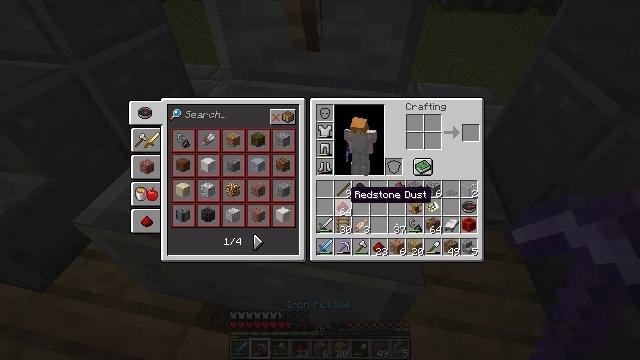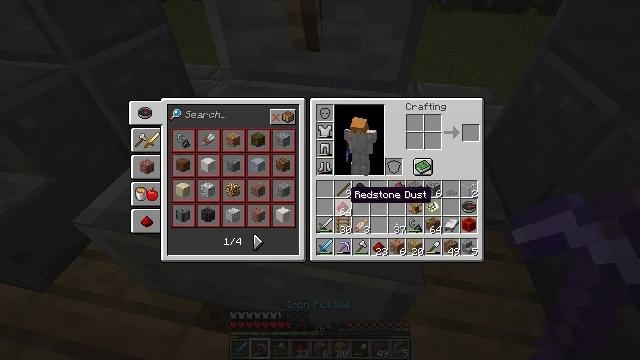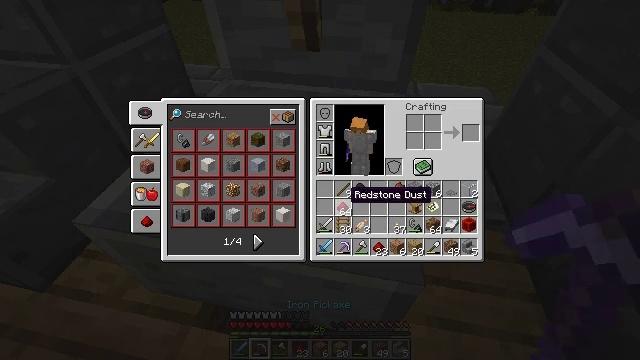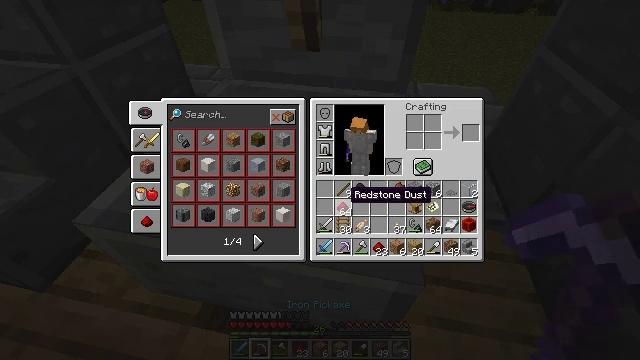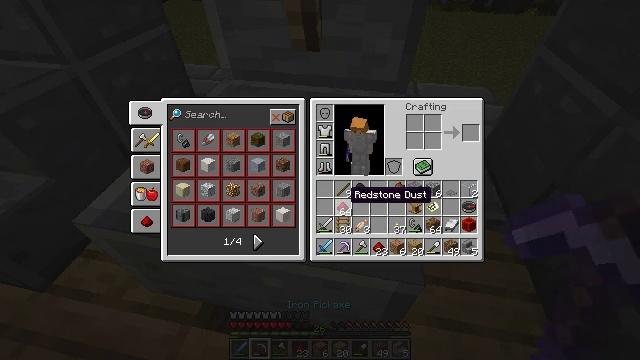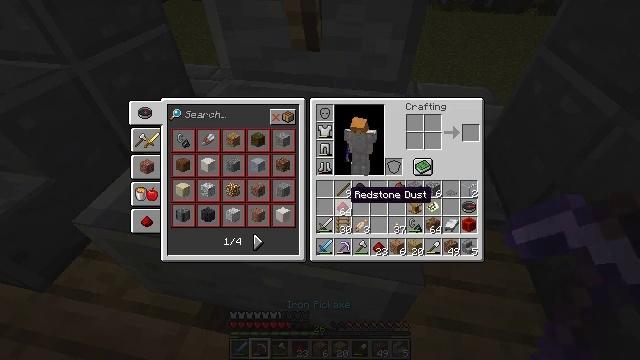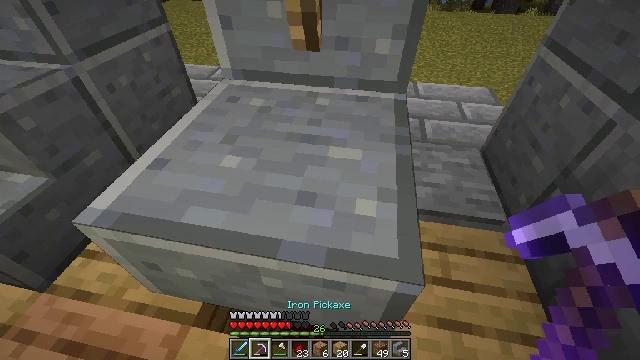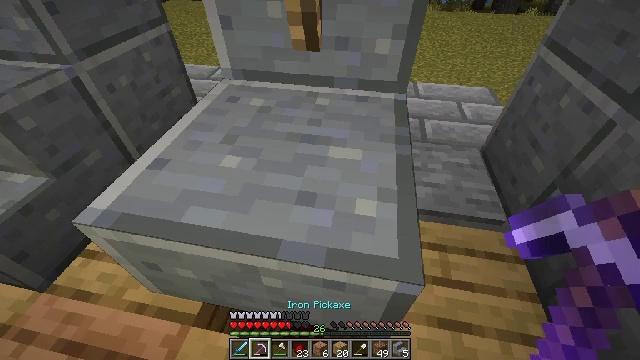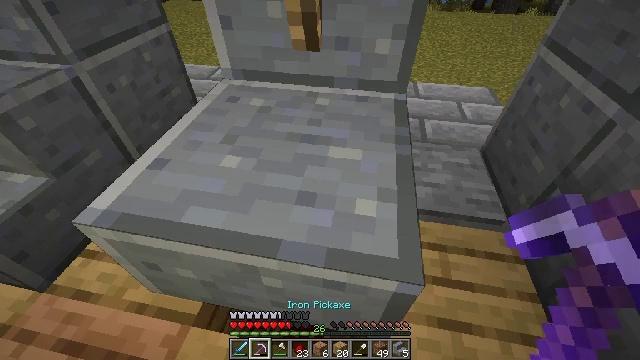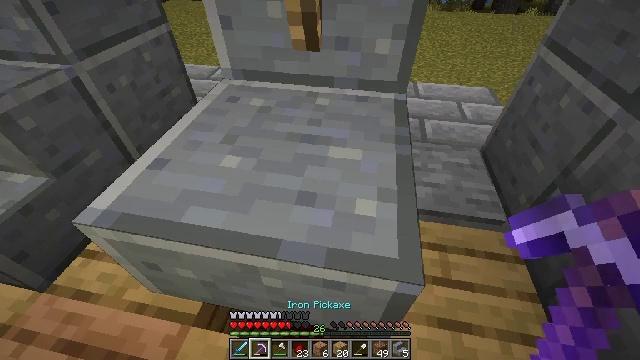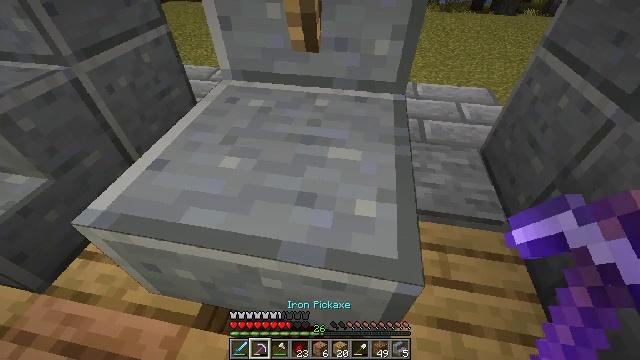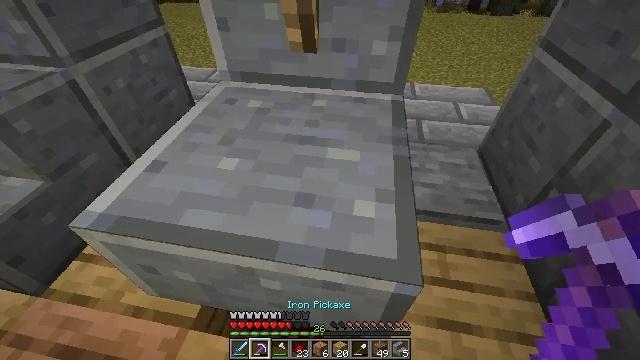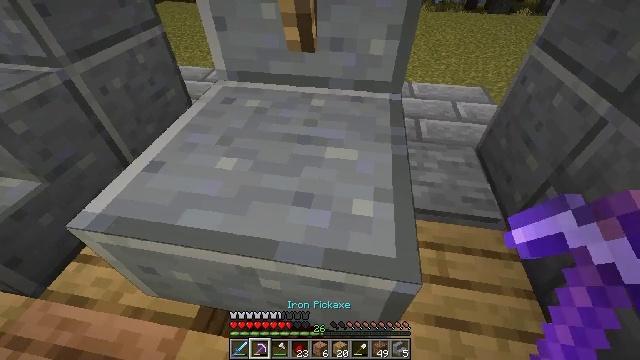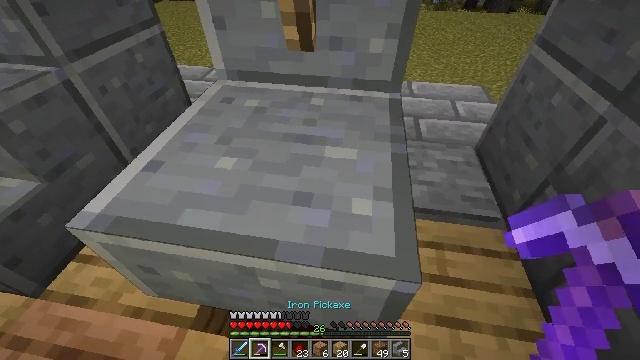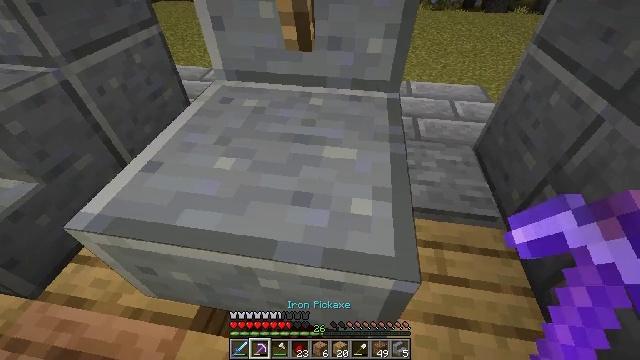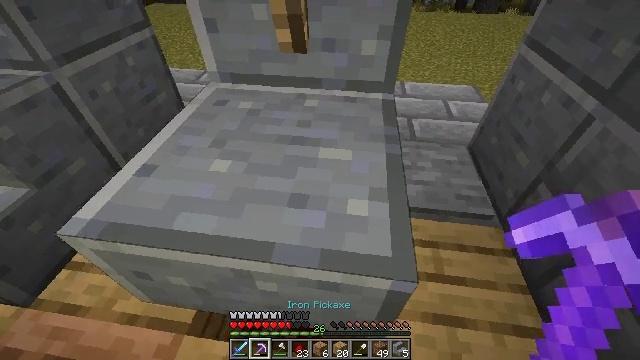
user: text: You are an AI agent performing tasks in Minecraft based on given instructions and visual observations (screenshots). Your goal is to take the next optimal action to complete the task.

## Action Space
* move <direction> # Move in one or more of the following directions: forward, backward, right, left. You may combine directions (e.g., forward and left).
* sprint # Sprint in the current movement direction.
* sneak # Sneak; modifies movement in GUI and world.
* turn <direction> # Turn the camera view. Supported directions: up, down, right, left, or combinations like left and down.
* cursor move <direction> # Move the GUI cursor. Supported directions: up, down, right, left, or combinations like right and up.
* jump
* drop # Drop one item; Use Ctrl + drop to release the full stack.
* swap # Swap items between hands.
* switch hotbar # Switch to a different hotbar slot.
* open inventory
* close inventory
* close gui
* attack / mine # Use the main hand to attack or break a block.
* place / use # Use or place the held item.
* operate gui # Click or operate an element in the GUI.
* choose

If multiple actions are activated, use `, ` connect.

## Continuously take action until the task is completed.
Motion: motion action
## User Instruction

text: Harvest polished andesite stairs from a structure.
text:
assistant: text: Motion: no_op
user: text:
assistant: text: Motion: no_op
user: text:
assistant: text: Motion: no_op
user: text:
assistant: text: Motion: no_op
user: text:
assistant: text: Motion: no_op
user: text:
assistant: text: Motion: no_op
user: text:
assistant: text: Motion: no_op
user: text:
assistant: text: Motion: no_op
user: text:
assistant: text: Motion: no_op
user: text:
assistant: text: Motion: no_op
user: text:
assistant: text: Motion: no_op
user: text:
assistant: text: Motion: no_op
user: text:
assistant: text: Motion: no_op
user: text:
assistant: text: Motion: no_op
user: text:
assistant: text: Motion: turn right
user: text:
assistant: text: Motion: turn right
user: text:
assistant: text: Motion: no_op
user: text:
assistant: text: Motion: switch to hotbar 2
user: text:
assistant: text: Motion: switch to hotbar 2
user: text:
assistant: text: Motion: switch to hotbar 2
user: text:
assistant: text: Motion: no_op
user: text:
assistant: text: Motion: turn left and down
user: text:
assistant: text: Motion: turn left and down
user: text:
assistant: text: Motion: no_op
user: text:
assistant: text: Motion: attack / mine
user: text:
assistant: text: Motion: attack / mine
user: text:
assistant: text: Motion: attack / mine
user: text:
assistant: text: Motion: attack / mine
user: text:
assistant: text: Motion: attack / mine
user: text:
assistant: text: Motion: attack / mine